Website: lowes
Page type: customer-info-address
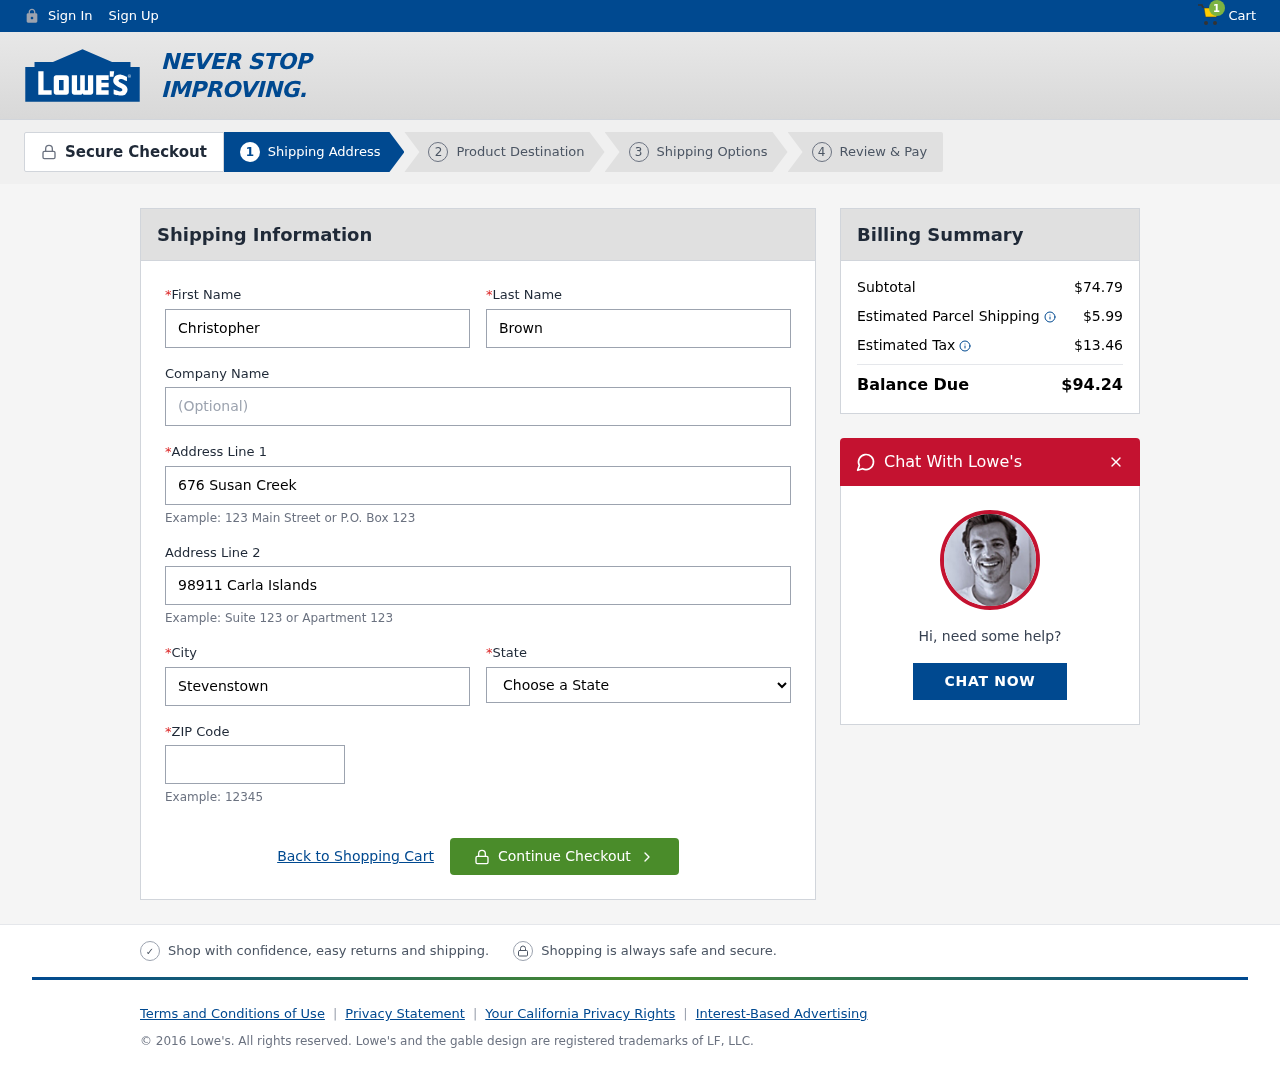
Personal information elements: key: PII_CITY
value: Stevenstown
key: PII_FIRSTNAME
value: Christopher
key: PII_LASTNAME
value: Brown
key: PII_POSTCODE
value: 02885
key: PII_STATE
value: Maryland
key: PII_STREET
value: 676 Susan Creek
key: PII_STREET2
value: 98911 Carla Islands
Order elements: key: ORDER_NUM_ITEMS
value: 1
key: ORDER_SUBTOTAL
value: $74.79
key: ORDER_SHIPPING_COST
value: $5.99
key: ORDER_TAX
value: $13.46
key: ORDER_TOTAL
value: $94.24